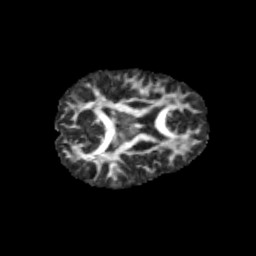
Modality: FA
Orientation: axial
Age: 9
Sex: male
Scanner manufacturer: siemens
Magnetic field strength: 3 T
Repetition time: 3.8 s
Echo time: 0.07 s